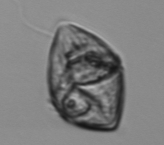
Label: Gyrodinium